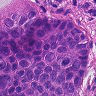
Metastatic tissue present: yes